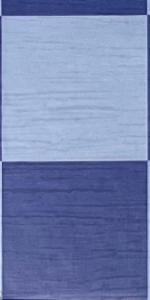
Label: Empty